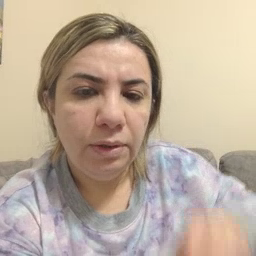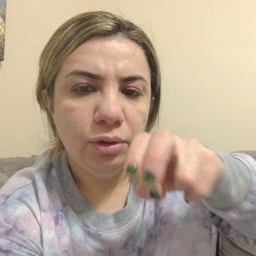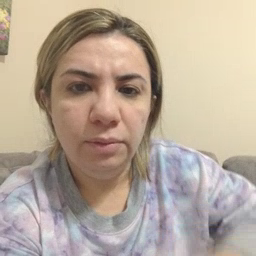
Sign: ride